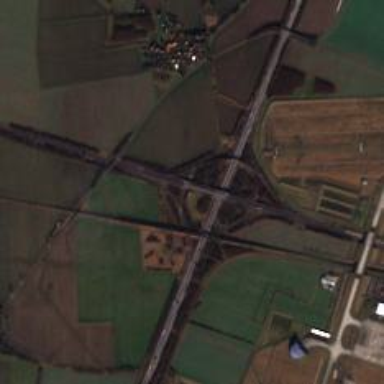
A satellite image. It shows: Motorway area.